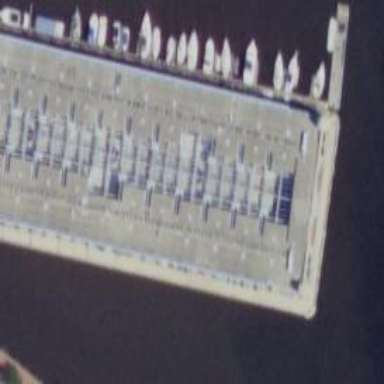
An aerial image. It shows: Man-made pier.